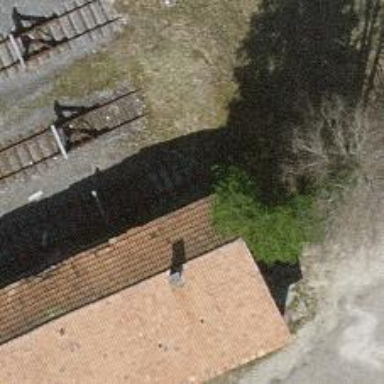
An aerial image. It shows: Railway buffer stop.